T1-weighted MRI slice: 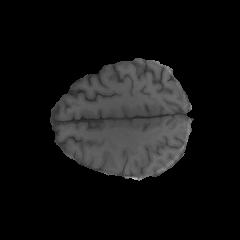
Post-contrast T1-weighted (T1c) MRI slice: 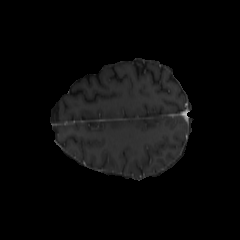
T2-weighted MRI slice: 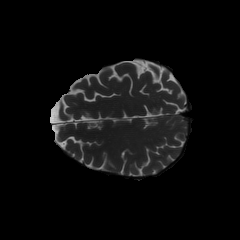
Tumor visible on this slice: no